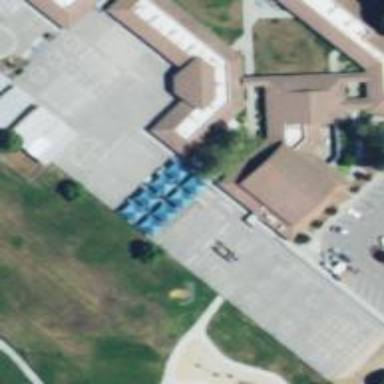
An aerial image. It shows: Asphalt schoolyard.